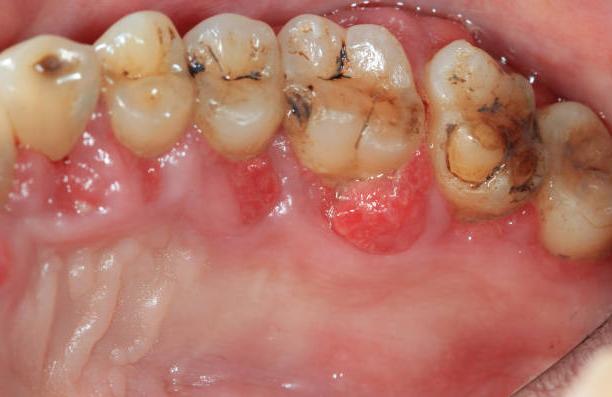
Condition: Calculus